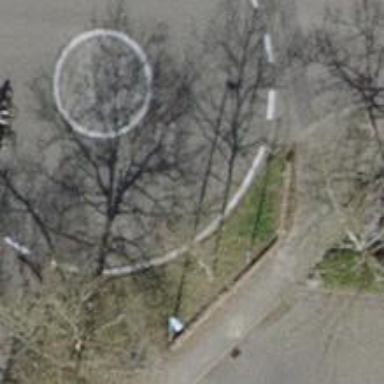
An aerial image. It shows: Roundabout on residential road with asphalt surface.